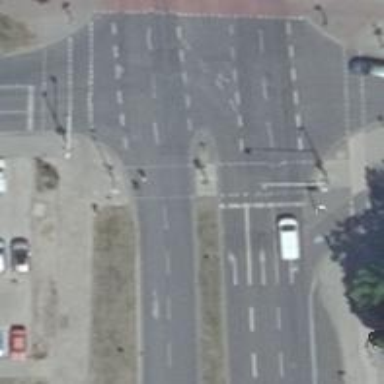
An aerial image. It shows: Asphalt cycleway with crossing.